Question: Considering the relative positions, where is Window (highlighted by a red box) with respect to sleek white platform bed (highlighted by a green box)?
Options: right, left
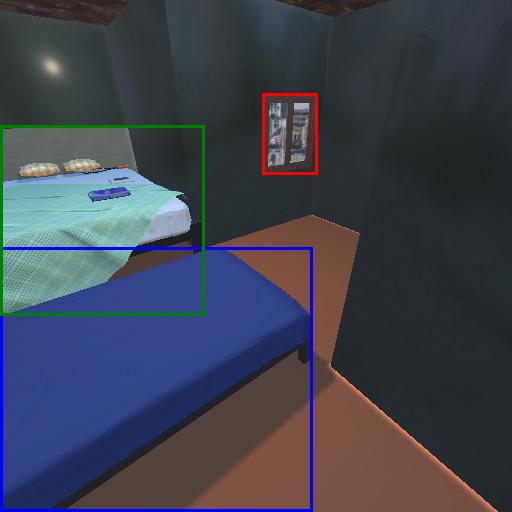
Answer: right